Question:
When I try to hover mouse along 'y-axis' I observed that the 'tooltip' is at the top but the point selected is at the bottom of the graph. This is because the point below might be the second point when we hover along the 'x-axis'.
How do I make 'highcharts' transverse points along the 'y-axis' ?
It is not a shared tooltip
I have tried setting the following attributes in the tooltip:
'''
followPointer: true,
followTouchMove: true,
'''
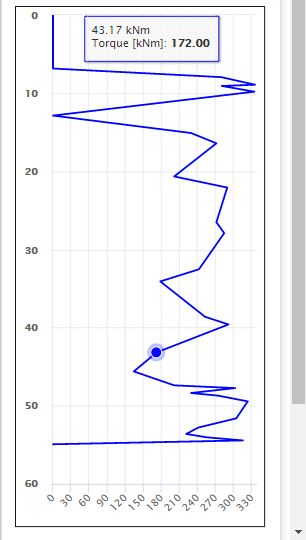
Answer: That is because of the default value of the 'findNearestPointBy' option, which is ''x''. You can set it to ''y'' or ''xy'':
'''
series: [{
findNearestPointBy: 'xy',
...
}]
'''
---
<URL>
<URL>